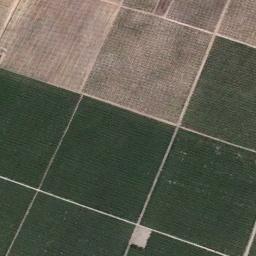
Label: rectangular_farmland